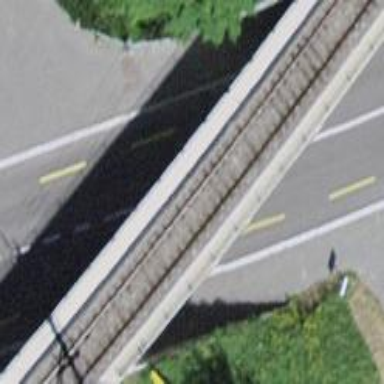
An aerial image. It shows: Single-track railway bridge with electrified contact line.